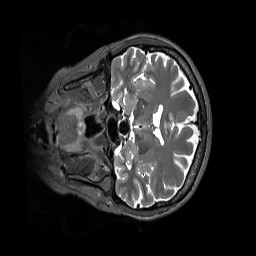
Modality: T2w
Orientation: coronal
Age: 32
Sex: female
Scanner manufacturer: siemens
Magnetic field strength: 3 T
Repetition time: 3.2 s
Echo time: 0.412 s